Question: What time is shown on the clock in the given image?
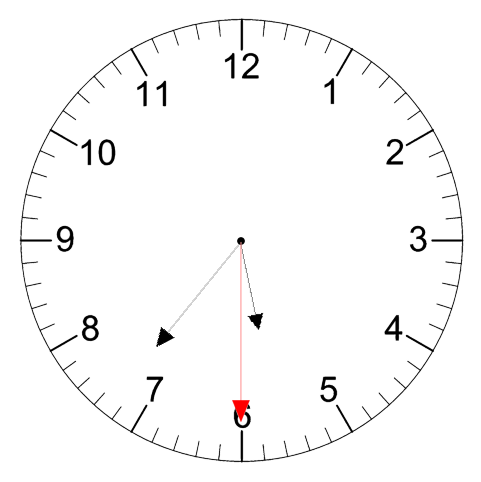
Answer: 05:36:30